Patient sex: M
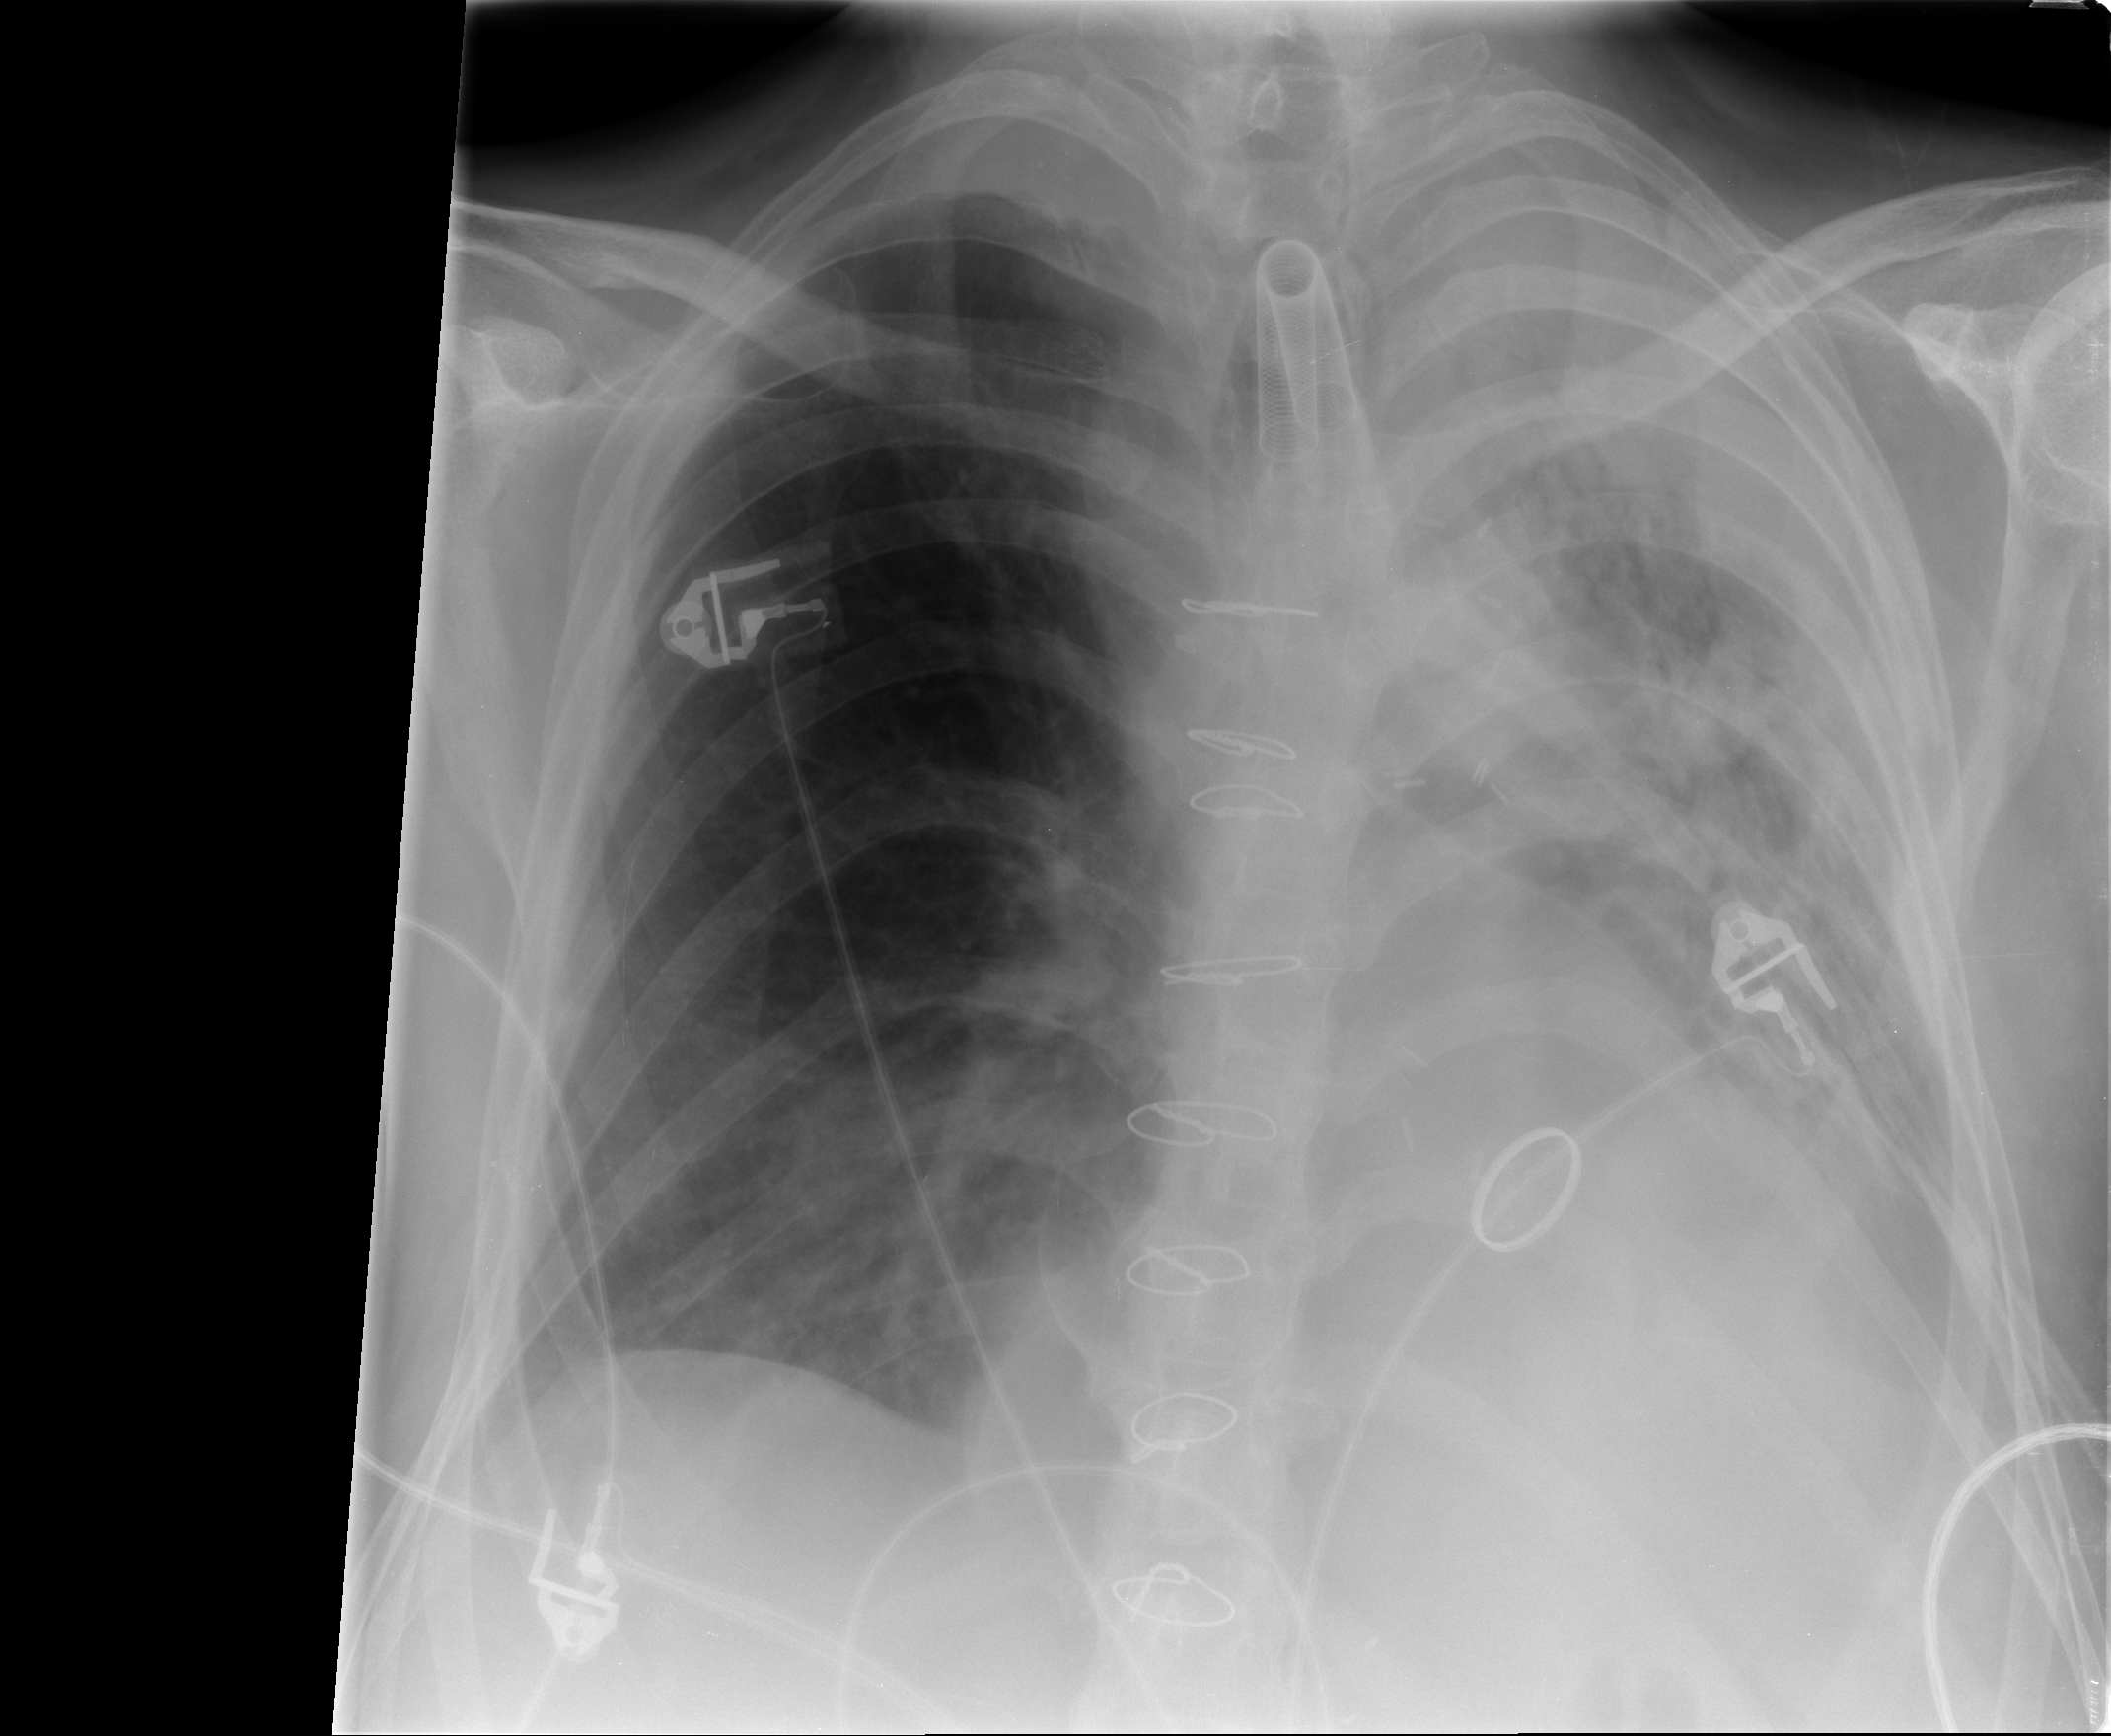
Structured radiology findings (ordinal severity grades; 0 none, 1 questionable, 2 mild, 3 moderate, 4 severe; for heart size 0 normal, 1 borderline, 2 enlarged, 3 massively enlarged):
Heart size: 3
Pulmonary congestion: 1
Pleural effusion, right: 1
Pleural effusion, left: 2
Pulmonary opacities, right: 1
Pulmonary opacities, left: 2
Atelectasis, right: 2
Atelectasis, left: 4